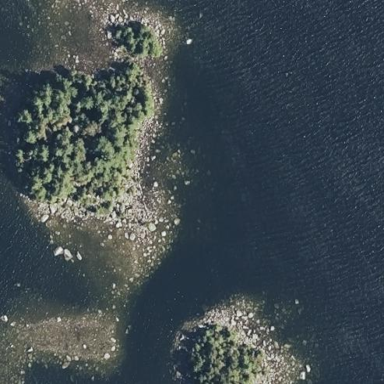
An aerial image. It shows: Islet surrounded by woodland.